Question: I am trying to develop a new RCP application in Linux environment, earlier I have developed RCP applications on Windows Environment. I knew that <URL> serves best for GUI development of RCP. But, here it doesn't look like to be working.
Here are the additional details:
1. Eclipse version: Kepler Release
2. My Windows Builder Plugin downloaded site : <URL>
3. My Linux environment details :
- - -
The screen shot of the design page for a sample view in my rcp application is hereunder:

The problem, in the above image is there are 2 components in the view i.e.., a label and a button but are not shown in the view to the right side.
As a workaround, I tried installing from different update <URL> but it did not work for me.
### UPDATE:
Error Log from error view:
Message : Unhandled event loop exception
stack trace:
'''
java.lang.IllegalArgumentException: Argument cannot be null
at org.eclipse.swt.SWT.error(SWT.java:4378)
at org.eclipse.swt.SWT.error(SWT.java:4312)
at org.eclipse.swt.SWT.error(SWT.java:4283)
at org.eclipse.swt.graphics.GC.drawImage(GC.java:836)
at org.eclipse.wb.draw2d.Graphics.drawImage(Graphics.java:205)
at org.eclipse.wb.core.gef.part.AbstractComponentEditPart$1.paintClientArea(AbstractComponentEditPart.java:92)
at org.eclipse.wb.draw2d.Figure.paintFigure(Figure.java:533)
at org.eclipse.wb.draw2d.Figure.paint(Figure.java:514)
at org.eclipse.wb.draw2d.Figure.paintChildren(Figure.java:552)
at org.eclipse.wb.draw2d.Figure.paint(Figure.java:516)
at org.eclipse.wb.draw2d.Figure.paintChildren(Figure.java:552)
at org.eclipse.wb.draw2d.Figure.paint(Figure.java:516)
at org.eclipse.wb.draw2d.Figure.paintChildren(Figure.java:552)
at org.eclipse.wb.draw2d.Figure.paint(Figure.java:516)
at org.eclipse.wb.internal.draw2d.FigureCanvas.handlePaint(FigureCanvas.java:188)
at org.eclipse.wb.internal.draw2d.FigureCanvas.access$2(FigureCanvas.java:160)
at org.eclipse.wb.internal.draw2d.FigureCanvas$3.handleEvent(FigureCanvas.java:150)
at org.eclipse.swt.widgets.EventTable.sendEvent(EventTable.java:84)
at org.eclipse.swt.widgets.Widget.sendEvent(Widget.java:1392)
at org.eclipse.swt.widgets.Widget.sendEvent(Widget.java:1416)
at org.eclipse.swt.widgets.Widget.sendEvent(Widget.java:1401)
at org.eclipse.swt.widgets.Control.gtk_expose_event(Control.java:3165)
at org.eclipse.swt.widgets.Composite.gtk_expose_event(Composite.java:726)
at org.eclipse.swt.widgets.Canvas.gtk_expose_event(Canvas.java:176)
at org.eclipse.swt.widgets.Widget.windowProc(Widget.java:2090)
at org.eclipse.swt.widgets.Control.windowProc(Control.java:5467)
at org.eclipse.swt.widgets.Display.windowProc(Display.java:4569)
at org.eclipse.swt.internal.gtk.OS._gtk_main_do_event(Native Method)
at org.eclipse.swt.internal.gtk.OS.gtk_main_do_event(OS.java:8707)
at org.eclipse.swt.widgets.Display.eventProc(Display.java:1243)
at org.eclipse.swt.internal.gtk.OS._g_main_context_iteration(Native Method)
at org.eclipse.swt.internal.gtk.OS.g_main_context_iteration(OS.java:2287)
at org.eclipse.swt.widgets.Display.readAndDispatch(Display.java:3361)
at org.eclipse.e4.ui.internal.workbench.swt.PartRenderingEngine$9.run(PartRenderingEngine.java:1113)
at org.eclipse.core.databinding.observable.Realm.runWithDefault(Realm.java:332)
at org.eclipse.e4.ui.internal.workbench.swt.PartRenderingEngine.run(PartRenderingEngine.java:997)
at org.eclipse.e4.ui.internal.workbench.E4Workbench.createAndRunUI(E4Workbench.java:138)
at org.eclipse.ui.internal.Workbench$5.run(Workbench.java:610)
at org.eclipse.core.databinding.observable.Realm.runWithDefault(Realm.java:332)
at org.eclipse.ui.internal.Workbench.createAndRunWorkbench(Workbench.java:567)
at org.eclipse.ui.PlatformUI.createAndRunWorkbench(PlatformUI.java:150)
at org.eclipse.ui.internal.ide.application.IDEApplication.start(IDEApplication.java:124)
at org.eclipse.equinox.internal.app.EclipseAppHandle.run(EclipseAppHandle.java:196)
at org.eclipse.core.runtime.internal.adaptor.EclipseAppLauncher.runApplication(EclipseAppLauncher.java:110)
at org.eclipse.core.runtime.internal.adaptor.EclipseAppLauncher.start(EclipseAppLauncher.java:79)
at org.eclipse.core.runtime.adaptor.EclipseStarter.run(EclipseStarter.java:354)
at org.eclipse.core.runtime.adaptor.EclipseStarter.run(EclipseStarter.java:181)
at sun.reflect.NativeMethodAccessorImpl.invoke0(Native Method)
at sun.reflect.NativeMethodAccessorImpl.invoke(Unknown Source)
at sun.reflect.DelegatingMethodAccessorImpl.invoke(Unknown Source)
at java.lang.reflect.Method.invoke(Unknown Source)
at org.eclipse.equinox.launcher.Main.invokeFramework(Main.java:636)
at org.eclipse.equinox.launcher.Main.basicRun(Main.java:591)
at org.eclipse.equinox.launcher.Main.run(Main.java:1450)
'''
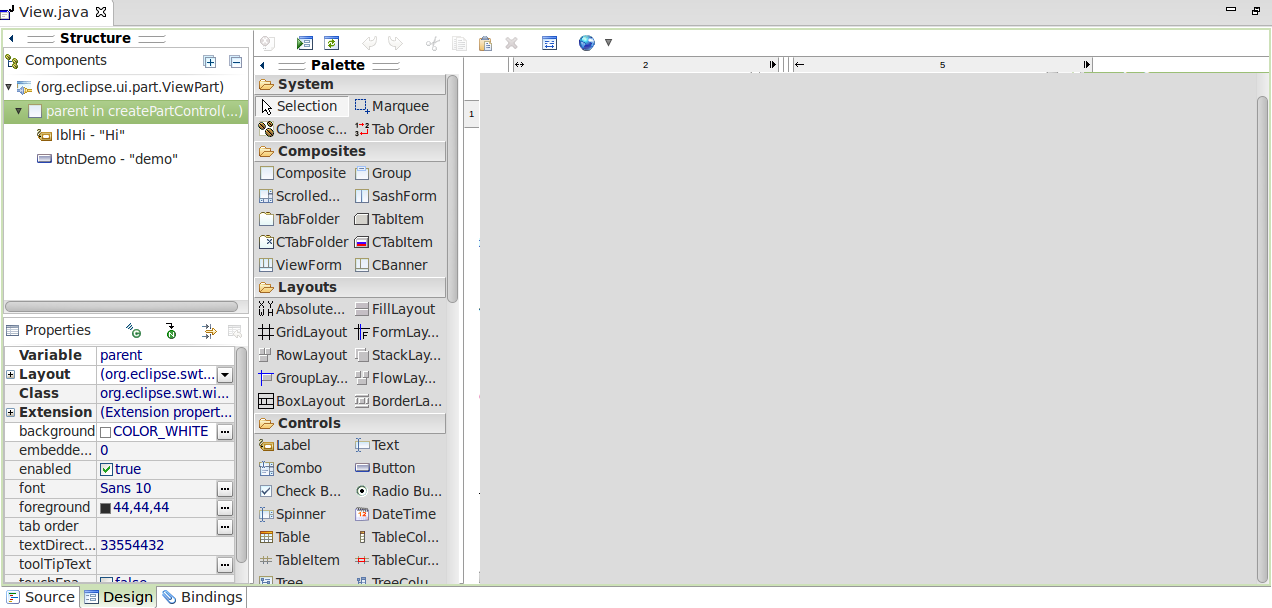
Answer: The plugins might be conflicting.And why not directly use an <URL> version.The WindowBuilder plugin is included and you don't need to download it.
> Eclipse for RCP and RAP Developers :A complete set of tools for developers who want to create Eclipse plug-ins and Rich Clients (RCP), or develop with the Remote Application Platform (RAP), plus Mylyn, XML editors, Code Recommenders, Git, CVS, and Maven integration.